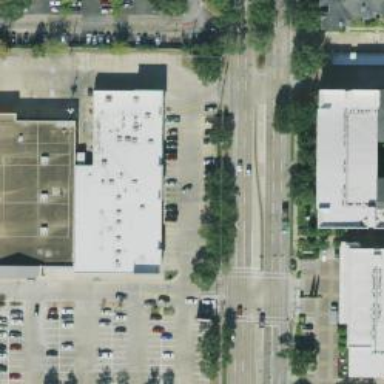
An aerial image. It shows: Parking space.